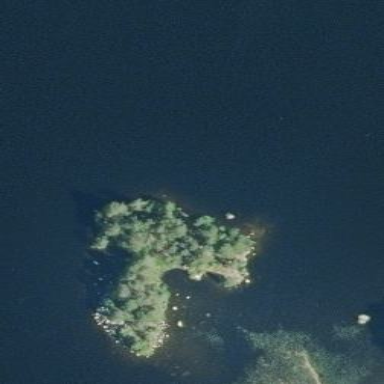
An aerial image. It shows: Islet covered with woodland.